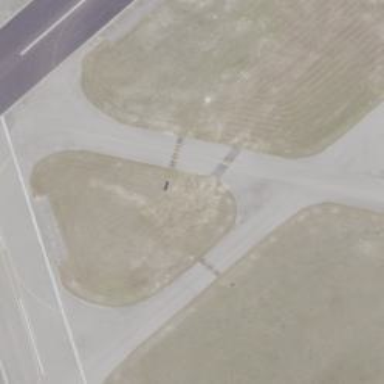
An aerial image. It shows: View of taxiway at the airport.